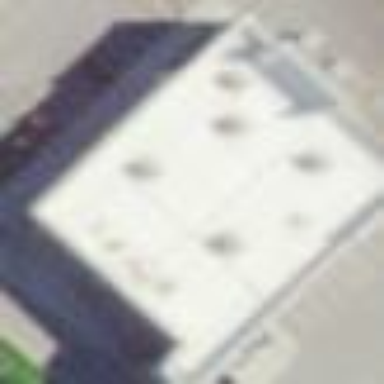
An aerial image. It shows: Building.